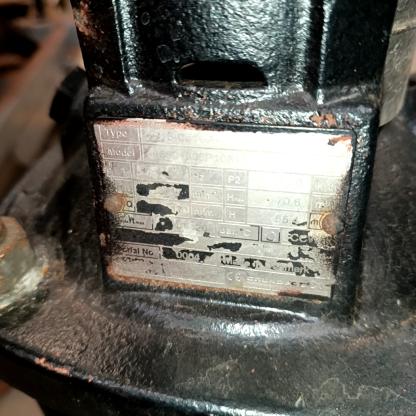
Klasa: tabliczka-znamionowa